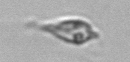
Label: Oxytoxum